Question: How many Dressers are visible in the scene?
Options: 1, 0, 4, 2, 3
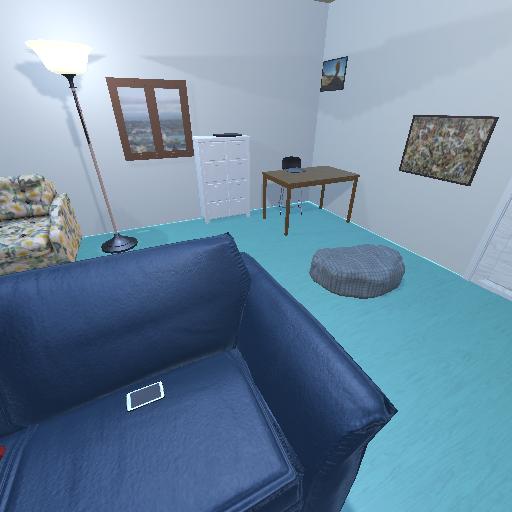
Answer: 1